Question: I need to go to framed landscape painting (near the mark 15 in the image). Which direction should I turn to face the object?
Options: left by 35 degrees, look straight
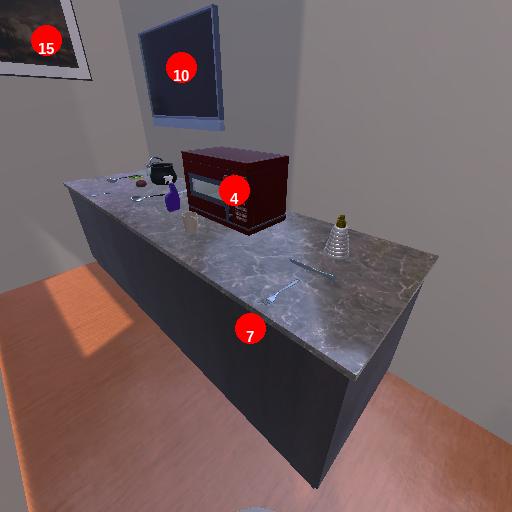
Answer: left by 35 degrees